Question: I have lots of build configurations that recently (I think today) started getting the status "No finished builds for this configuration ", although there have been lots of finished builds. The history tab shows them all, latest running yesterday.
Why don't the status reflect the correct value?

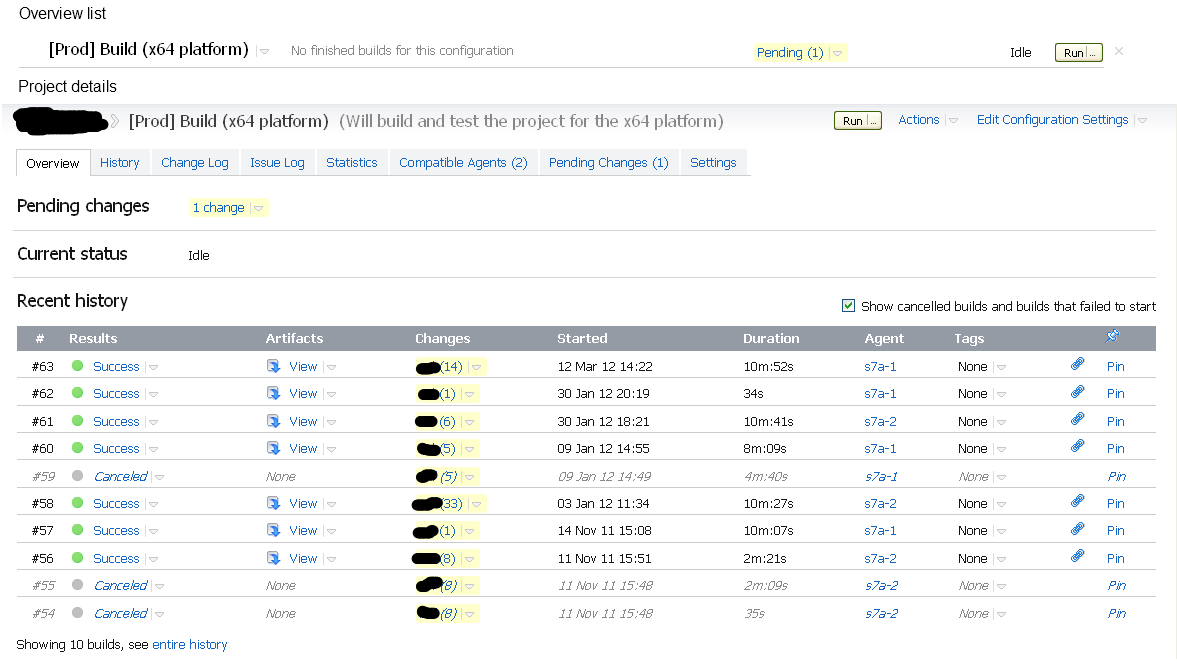
Answer: The issue has disappeared without any visible reason. No restart was made, and I have filed a bug report on JetBrains bug tracker.
<URL>